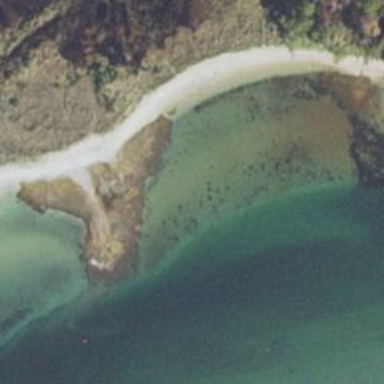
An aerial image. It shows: Sandy beach with natural surroundings.